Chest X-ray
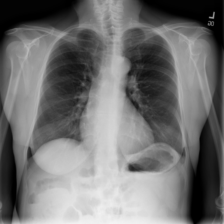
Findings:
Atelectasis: negative
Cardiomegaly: negative
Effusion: negative
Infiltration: negative
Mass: negative
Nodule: negative
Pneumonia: negative
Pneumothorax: negative
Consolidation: negative
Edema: negative
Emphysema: negative
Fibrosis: negative
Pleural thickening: negative
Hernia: negative